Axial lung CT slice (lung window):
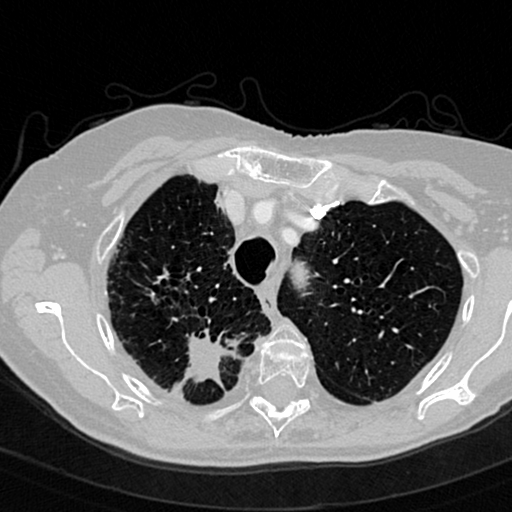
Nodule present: no